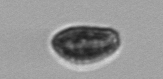
Label: Pseudochattonella_farcimen